Interaction volume radius: 5 \u00c5
Interaction volume height: 45 \u00c5
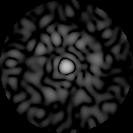
Disorder parameter: 0.8664